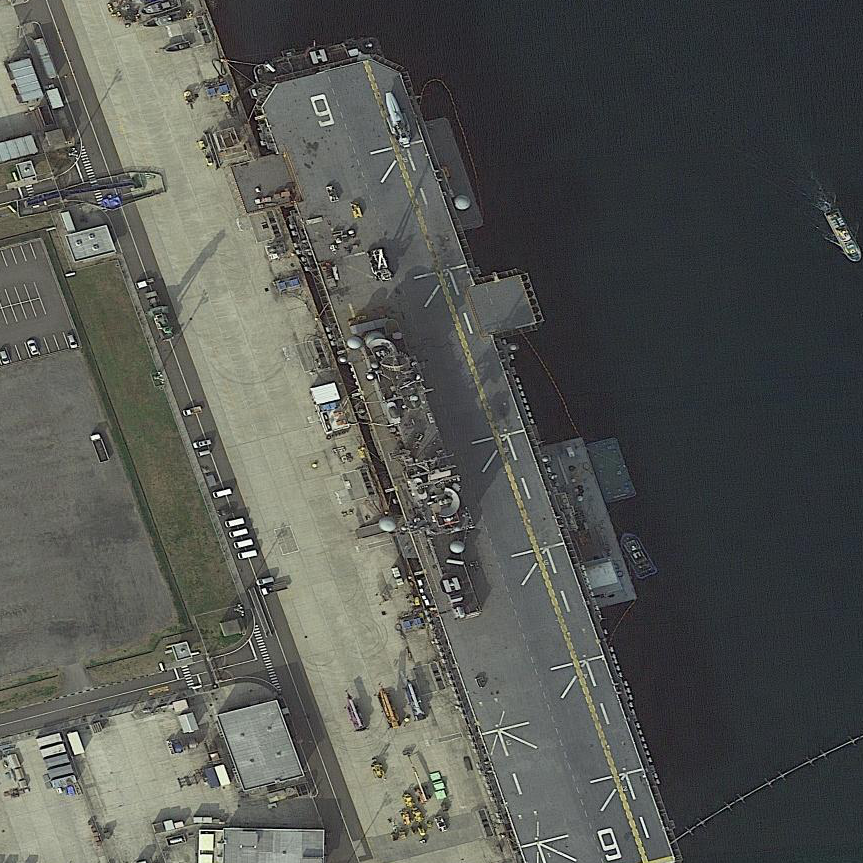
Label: Wasp-class_assault_ship